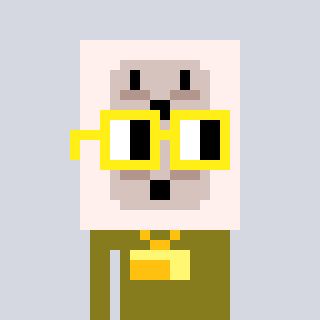
a pixel art character with square yellow glasses, a outlet-shaped head and a gunk-colored body on a cool background